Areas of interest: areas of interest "Business Office Building"
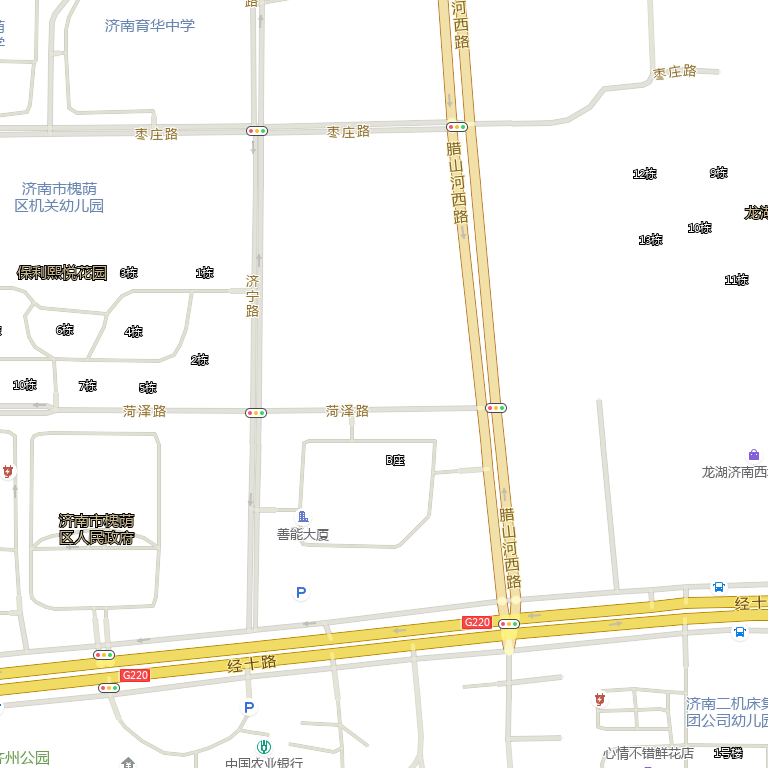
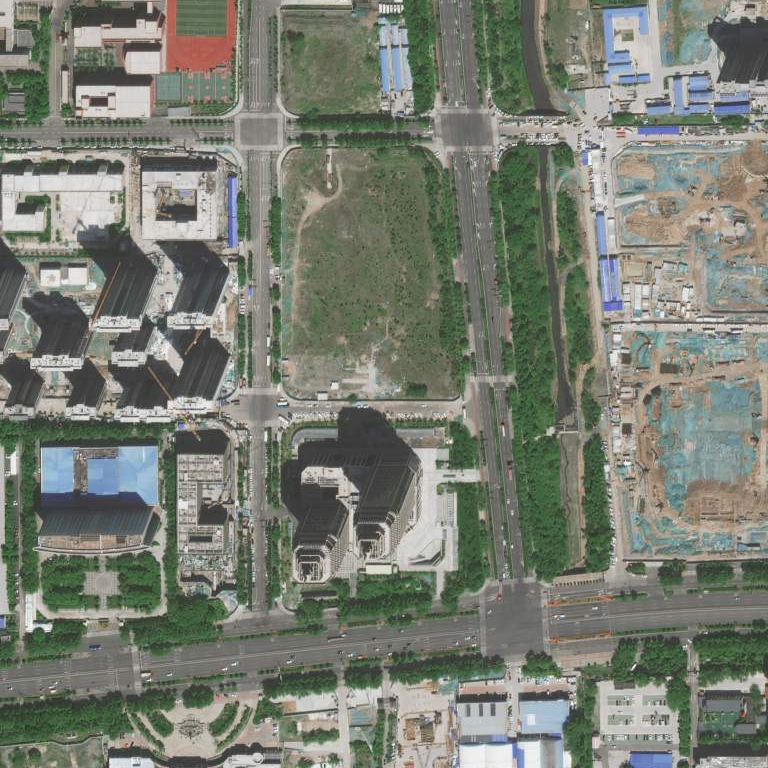